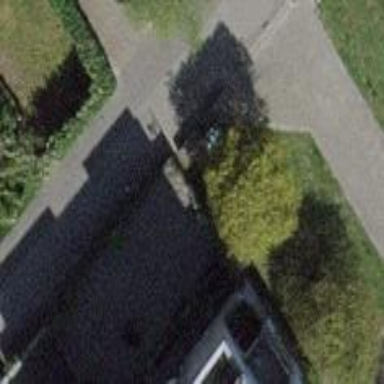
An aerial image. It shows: View of roof of building.